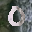
Label: 0